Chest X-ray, PA view. Patient: 44 years old, sex F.
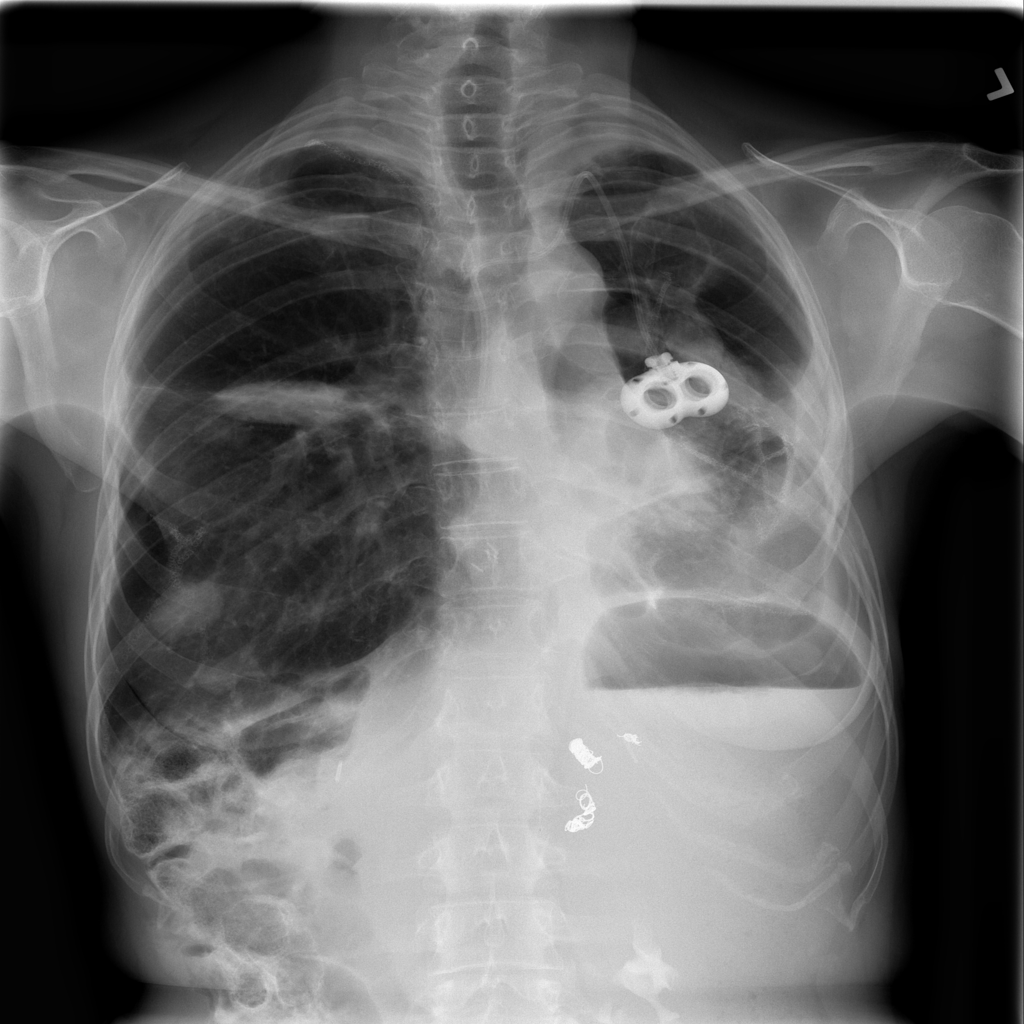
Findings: Mass, Nodule